Question: '''
Android Studio 0.5.4
'''
Hello,
I have a relativeLayout with 2 columns of EditText's.
I want the second row to start from the center of the screen, and the EditText's in the first column to start from the left and stop at the center.
I have been messing around with centerInParent and centerHorizonatal toLeftOf, but can't seen to get it correct. I don't want to use LinearLayout and hoping to do this just using the RelativeLayout if that is possible. So linearLayout is not an option for me.
Many thanks for any suggestions.
Screenshot:

Style I am using:
'''
<resources>
<style name="addressBookLand">
<item name="android:layout_width">wrap_content</item>
<item name="android:layout_height">wrap_content</item>
<item name="android:textSize">22sp</item>
<item name="android:layout_marginBottom">4dp</item>
</style>
</resources>
'''
Layout:
'''
<RelativeLayout xmlns:android="http://schemas.android.com/apk/res/android"
android:layout_width="fill_parent"
android:layout_height="fill_parent"
android:background="#fffc">
<TextView
android:id="@+id/tvTitle"
android:layout_width="match_parent"
android:layout_height="wrap_content"
android:textSize="22sp"
android:gravity="center"
android:inputType="text"
android:text="Address Book App"
android:textStyle="bold|italic" />
<EditText
android:id="@+id/etFirstName"
style="@style/addressBookLand"
android:hint="Enter your first name"
android:inputType="text"
android:layout_below="@id/tvTitle"
android:layout_alignParentLeft="true"
android:layout_toLeftOf="@id/etLastName"/>
<EditText
android:id="@+id/etLastName"
style="@style/addressBookLand"
android:hint="Enter your last name"
android:inputType="text"
android:layout_below="@id/tvTitle"
android:layout_centerHorizontal="true"/>
<EditText
android:id="@+id/etAddressLine"
style="@style/addressBookLand"
android:hint="Enter your address"
android:inputType="text"
android:layout_below="@id/etFirstName"/>
<EditText
android:id="@+id/etDistrict"
style="@style/addressBookLand"
android:hint="Enter your district"
android:inputType="text"
android:layout_below="@id/etLastName"
android:layout_toRightOf="@id/etAddressLine"/>
<EditText
android:id="@+id/etCity"
style="@style/addressBookLand"
android:hint="Enter your city"
android:inputType="text"
android:layout_below="@id/etAddressLine"/>
<EditText
android:id="@+id/etPostCode"
style="@style/addressBookLand"
android:hint="Enter your postcode"
android:inputType="number"
android:layout_below="@id/etDistrict"
android:layout_toRightOf="@id/etCity"/>
<EditText
android:id="@+id/etPhoneNumber"
style="@style/addressBookLand"
android:hint="Enter your phone number"
android:inputType="phone"
android:layout_below="@id/etCity"/>
<EditText
android:id="@+id/etEmailAddress"
style="@style/addressBookLand"
android:hint="Enter your email Address"
android:inputType="textEmailAddress"
android:layout_below="@id/etPostCode"
android:layout_toRightOf="@id/etPhoneNumber"/>
<Button
android:id="@+id/btnSubmit"
style="@style/addressBookLand"
android:text="Submit"
android:layout_below="@id/etPhoneNumber"
android:layout_toLeftOf="@id/btnCancel"
android:layout_alignParentLeft="true"/>
<Button
android:id="@+id/btnCancel"
style="@style/addressBookLand"
android:onClick="onClickCancel"
android:text="Cancel"
android:layout_below="@id/etEmailAddress"
android:layout_centerHorizontal="true"/>
</RelativeLayout>
'''
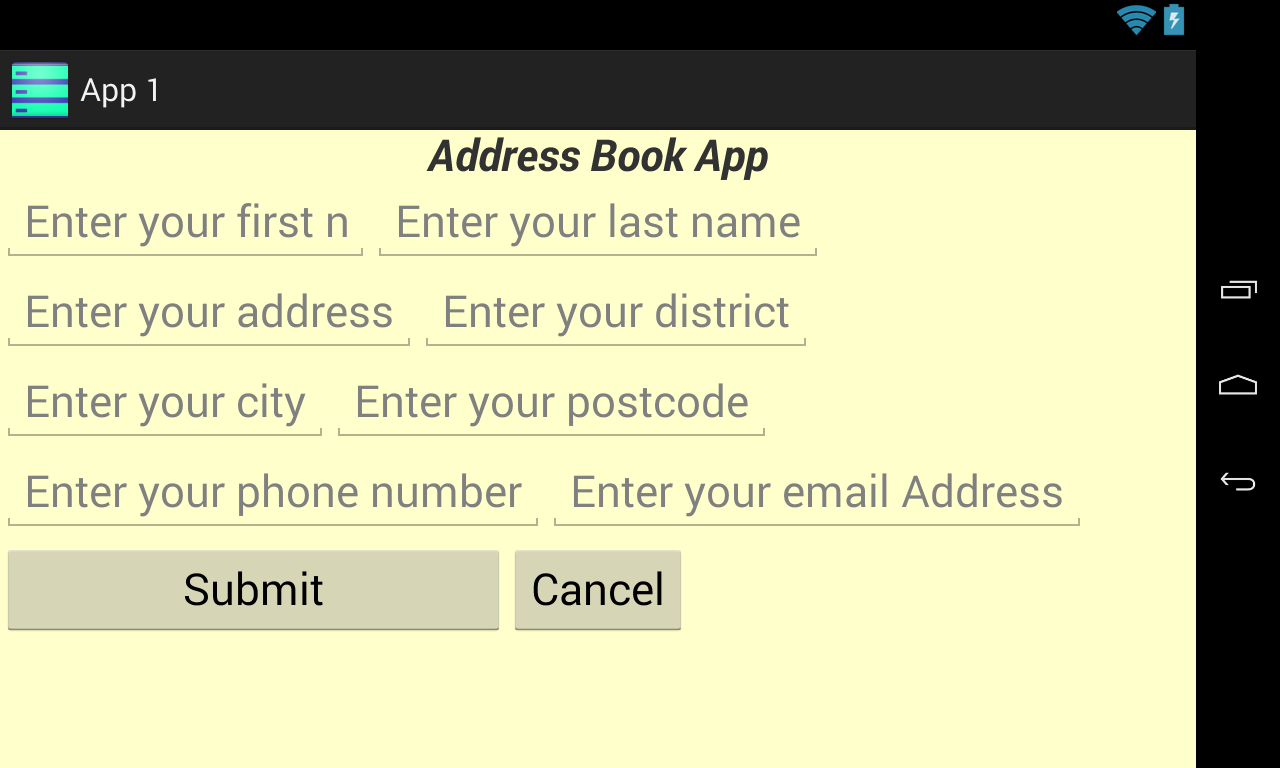
Answer: If you definitely don't want to use a 'LinearLayout' then an elegant solution might be to create a 'TextView' with 0 width and height as a marker of the centre point and use it to position your other 'View's around it. For example;
'''
<TextView
android:id="@+id/centre_marker"
android:layout_width="0dp"
android:layout_height="0dp"
android:layout_centerHorizontal="true"/>
'''
Because this has 0 width ('EditText''View'), it will be more or less exactly in the centre. So you can align all components on the left of it to it's right side, and all on the right to it's left. For example;
'''
<EditText
android:id="@+id/etFirstName"
style="@style/addressBookLand"
android:hint="Enter your first name"
android:inputType="text"
android:layout_below="@id/tvTitle"
android:layout_alignParentLeft="true"
android:layout_toLeftOf="@id/centre_marker"/>
<EditText
android:id="@+id/etLastName"
style="@style/addressBookLand"
android:hint="Enter your last name"
android:inputType="text"
android:layout_below="@id/tvTitle"
android:layout_toRightOf="@id/centre_marker"/>
'''
Alternatively, as others have mentioned, two equal sized vertical 'LinearLayouts' inside a horizontal 'LinearLayout' would get you the results you need as long as you don't plan on making the layout any more complicated or less regimented.
I hope this helps. If you need clarification, you can just leave me a comment and I will explain as best as I can.